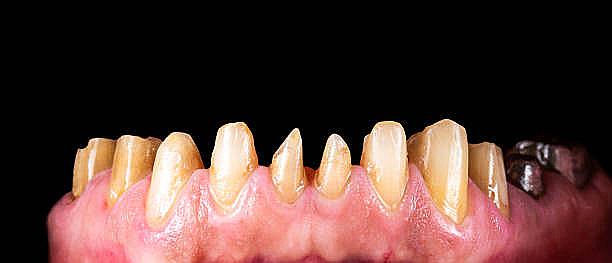
Condition: Calculus